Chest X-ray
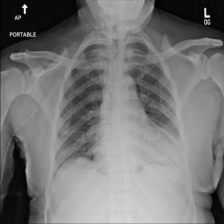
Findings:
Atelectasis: negative
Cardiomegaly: negative
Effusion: negative
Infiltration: negative
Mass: negative
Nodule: negative
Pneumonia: negative
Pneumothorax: negative
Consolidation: negative
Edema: negative
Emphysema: negative
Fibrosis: negative
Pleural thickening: negative
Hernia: negative